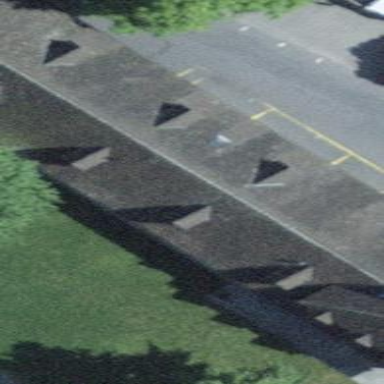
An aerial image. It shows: Building with side-hipped roof.